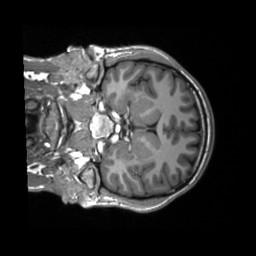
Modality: T1w
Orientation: coronal
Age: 27
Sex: male
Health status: ill
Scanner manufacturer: siemens
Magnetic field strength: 3 T
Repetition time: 2.3 s
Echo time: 0.00201 s